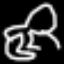
Label: frog